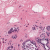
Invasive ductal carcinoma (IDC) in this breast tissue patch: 0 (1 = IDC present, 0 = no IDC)